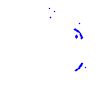
Particle: pion